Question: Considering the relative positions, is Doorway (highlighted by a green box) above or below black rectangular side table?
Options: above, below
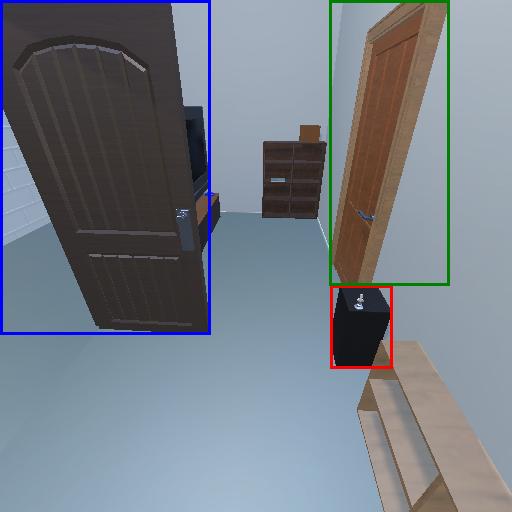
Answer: above